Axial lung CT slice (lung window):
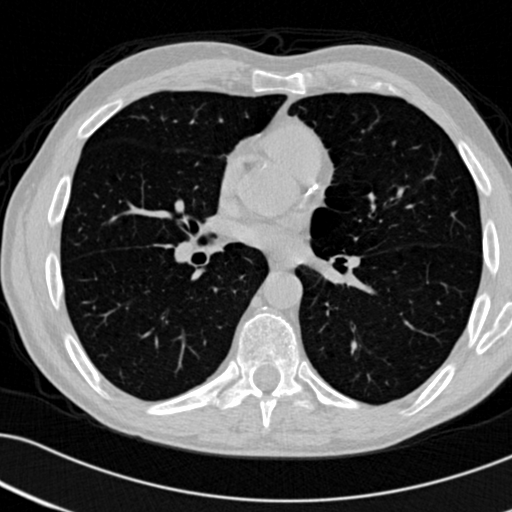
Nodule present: no